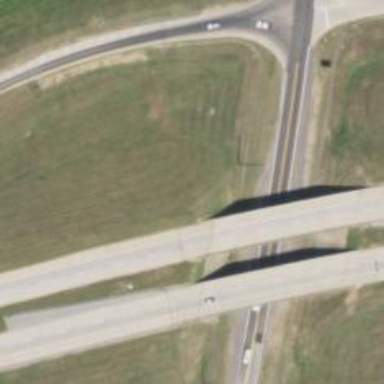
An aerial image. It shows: Bridge over motorway.